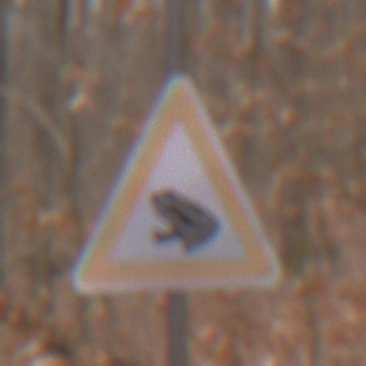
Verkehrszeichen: AmphibienwanderungRechts
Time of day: Midday
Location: Outdoor (Nature)
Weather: Overcast
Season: Autumn
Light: Natural